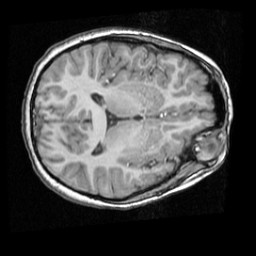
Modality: T1w
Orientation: axial
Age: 11
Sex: male
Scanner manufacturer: ge
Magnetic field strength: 1.5 T
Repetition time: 0.03333 s
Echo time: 0.008 s